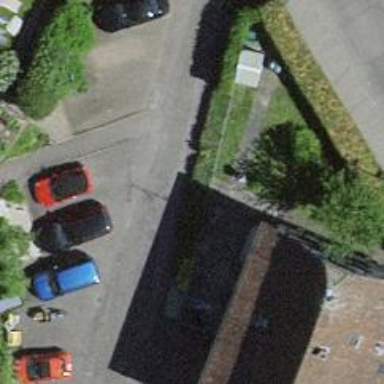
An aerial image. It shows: Footway with cobblestone surface.